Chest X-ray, PA view. Patient: 59 years old, sex M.
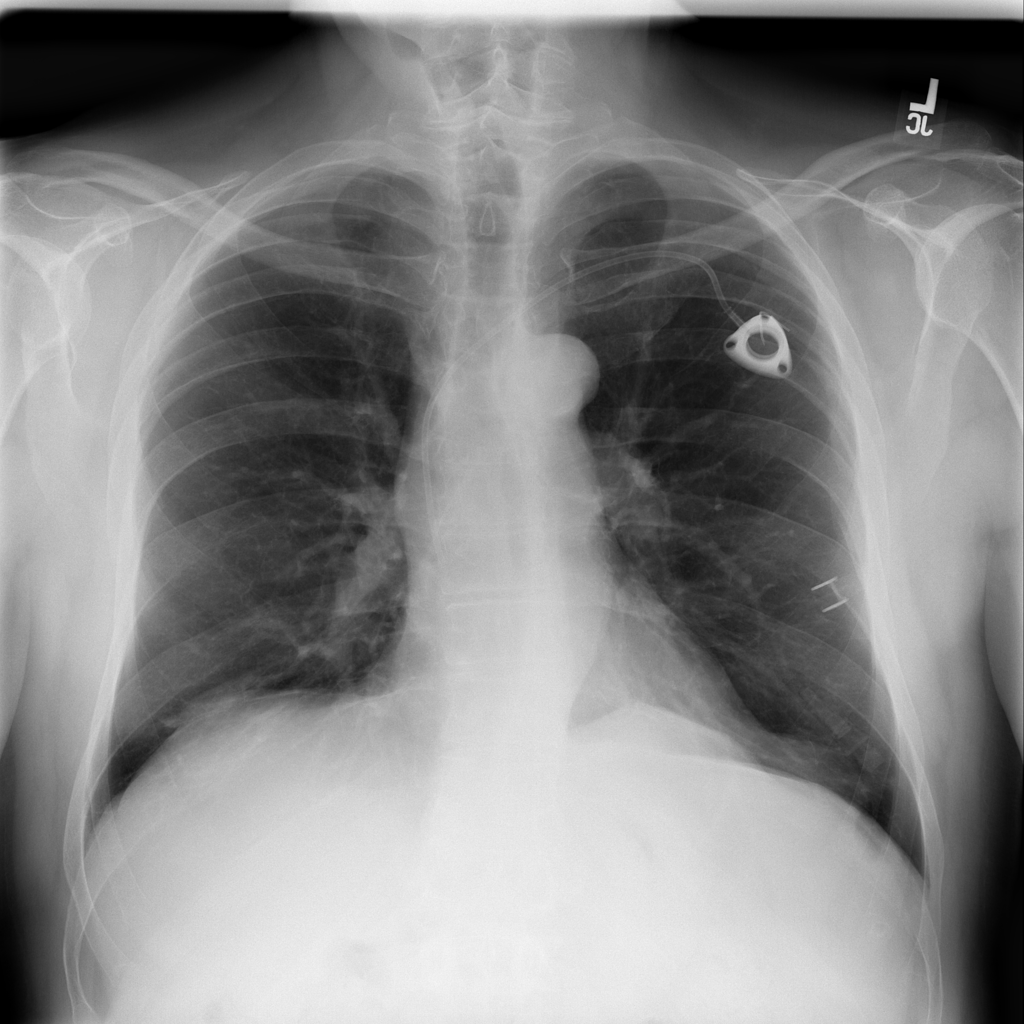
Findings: No Finding